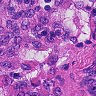
Metastatic tissue present: no